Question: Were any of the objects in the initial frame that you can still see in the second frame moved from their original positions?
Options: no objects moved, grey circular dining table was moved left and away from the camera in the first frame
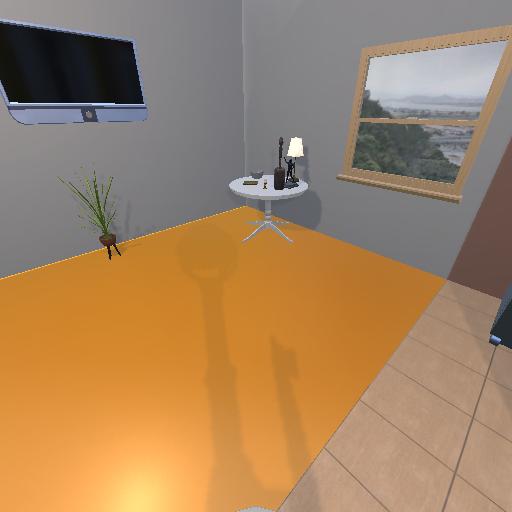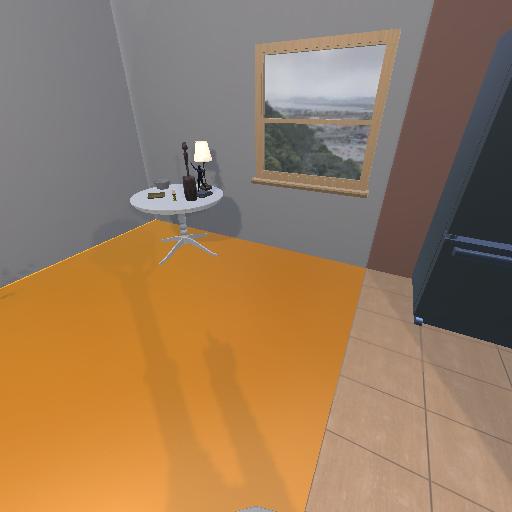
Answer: no objects moved